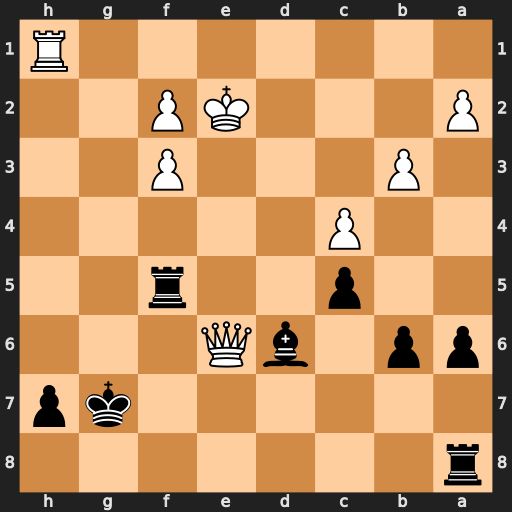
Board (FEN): r7/6kp/pp1bQ3/2p2r2/2P5/1P3P2/P3KP2/7R
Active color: b
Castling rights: -
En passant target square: -
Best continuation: Re5+ Qxe5+ Bxe5